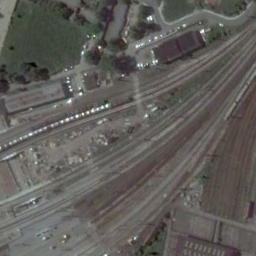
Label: railway